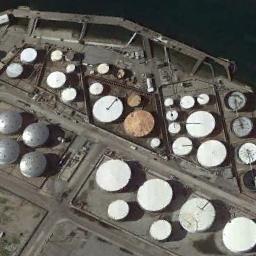
Label: storage tanks